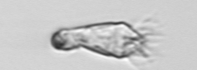
Label: Paratontonia_gracillima